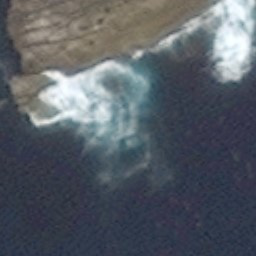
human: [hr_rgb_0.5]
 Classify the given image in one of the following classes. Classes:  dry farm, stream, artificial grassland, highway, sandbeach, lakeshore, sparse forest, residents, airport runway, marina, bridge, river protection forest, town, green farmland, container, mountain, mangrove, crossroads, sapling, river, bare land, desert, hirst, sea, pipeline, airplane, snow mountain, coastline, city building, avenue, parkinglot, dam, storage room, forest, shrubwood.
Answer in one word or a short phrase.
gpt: coastline